Question: How can I change Eclipse font to use the exactly the same fonts as NetBeans?
Technically, both IDEs use the same font (Consolas on Windows) but produce different results.
Eclipse fonts are smaller, parts of the text are bold and the fonts seem more anti-aliased.
The problem appears both in Windows 7 and Gnome3-based Linux and the question concerns both those platforms. For me, the Linux platform is even more important, since it runs on a 12.1 inch screen laptop, with the bold font hurting code clarity.
Here's a screenshot from Eclipse and NetBeans on Windows 7:

Edit: Of course, using Consolas 10 in NetBeans produces only smaller font, without the effects seen in Eclipse.
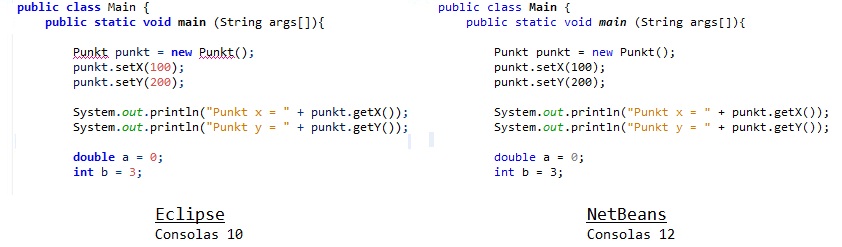
Answer: You can control font style (such as getting rid of bold if you don't like it) under Window -> Preferences -> Java -> Editor -> Syntax Coloring. There are some additional links on that preferences page to other places where you can configure fonts in Eclipse.
Outside of that, Eclipse uses native OS behavior for text presentation (such as anti-aliasing). NetBeans, which uses Swing uses Java's text presentation. You should observe Eclipse text looking identical to other native text editors on the same platform. Depending on the OS, you will usually have some configurability over anti-aliasing and other text presentation aspects at OS-level.